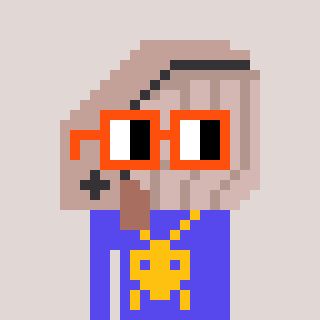
a pixel art character with square orange glasses, a whale-shaped head and a computerblue-colored body on a warm background